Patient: sex F, age 54
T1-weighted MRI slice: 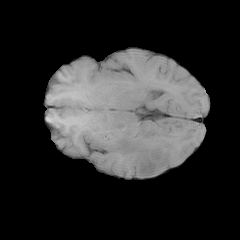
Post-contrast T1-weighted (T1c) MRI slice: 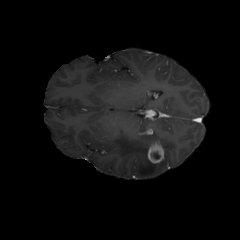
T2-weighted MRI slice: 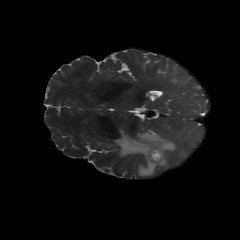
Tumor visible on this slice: yes
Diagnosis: Glioblastoma, IDH-wildtype
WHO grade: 4